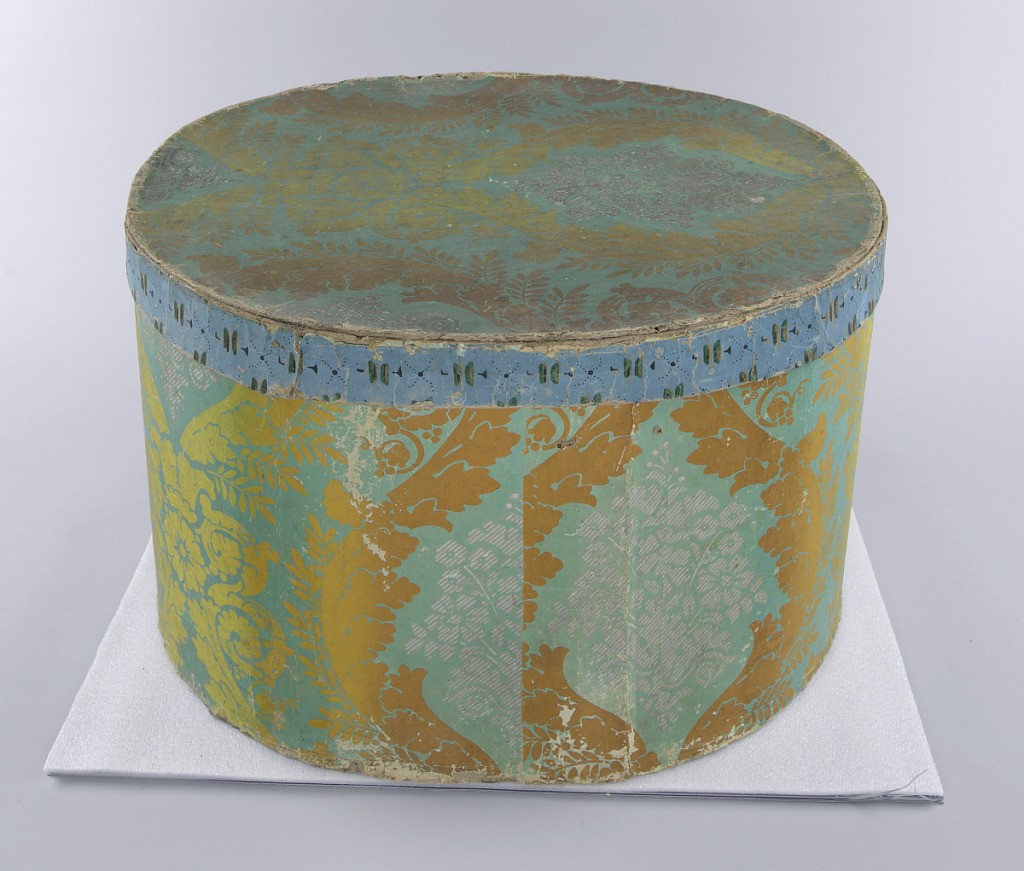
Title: Bandbox
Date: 1820–35
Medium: Block-printed paper on pasteboard support
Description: Box covered with an irise or rainbow paper. A textile design motif of acanthus leaves enclosing a formal floral bouquet. Foliage framework shades from yellow to orange, bouquet of gray flowers over which a second stencil of fine diagonal lines in white has been used. Background is a bright blue-green. Cover is of same.